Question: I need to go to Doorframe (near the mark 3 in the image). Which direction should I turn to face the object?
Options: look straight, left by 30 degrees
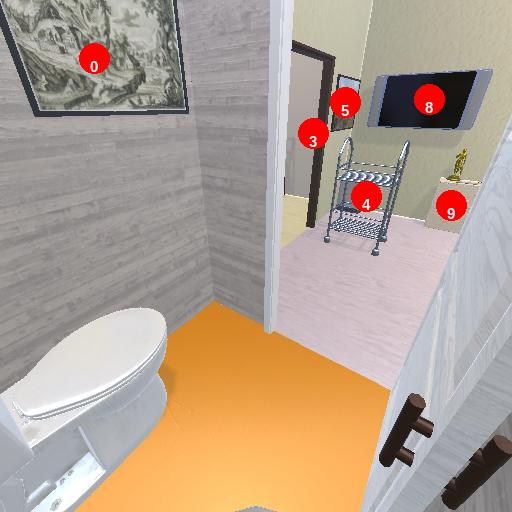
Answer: look straight